Field crop: tomato
Growth stage: 2
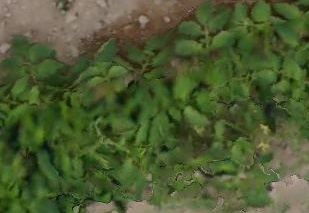
Species: tomato